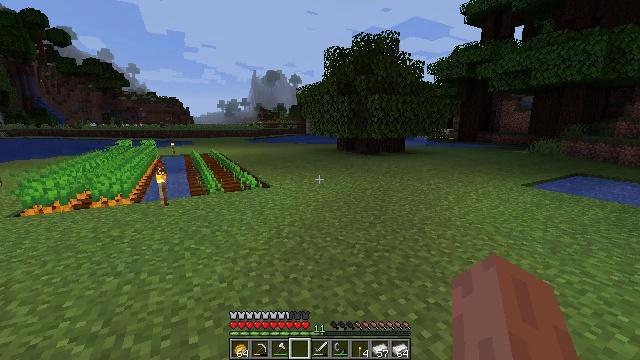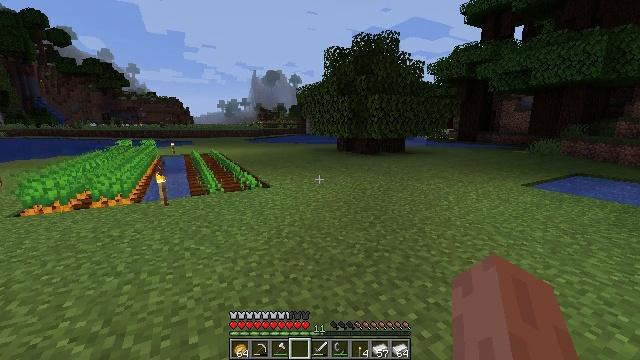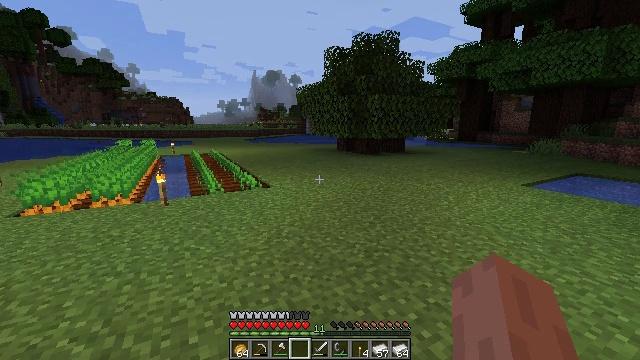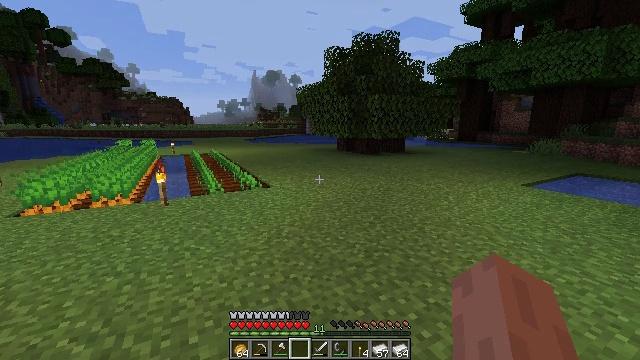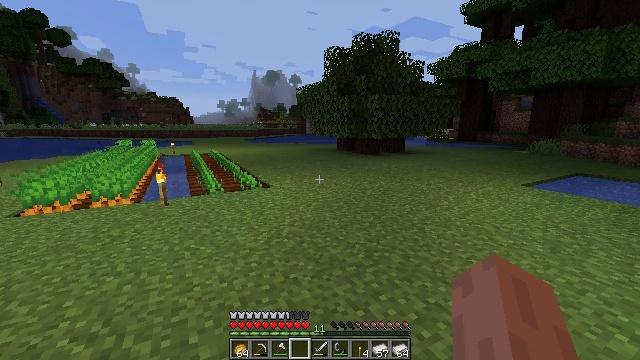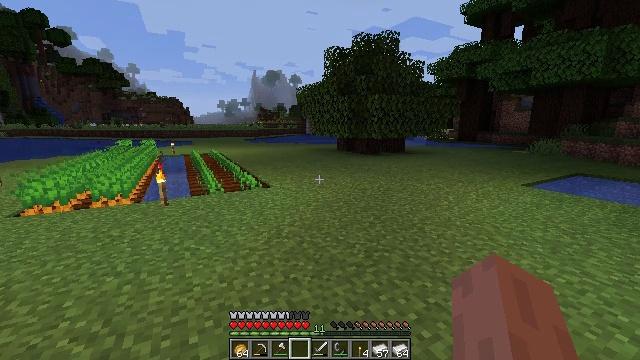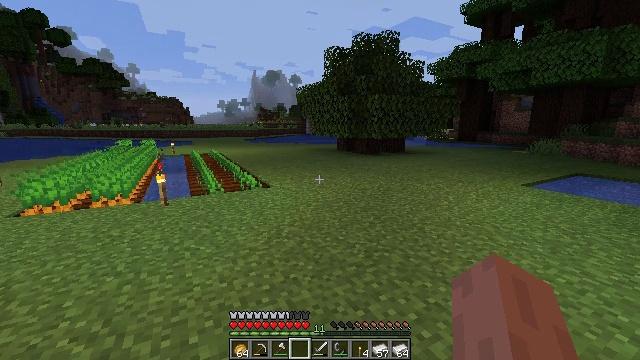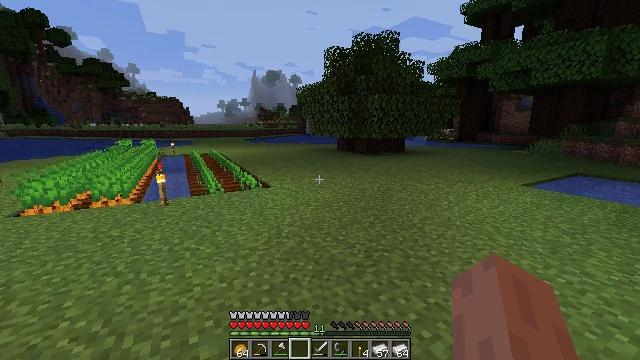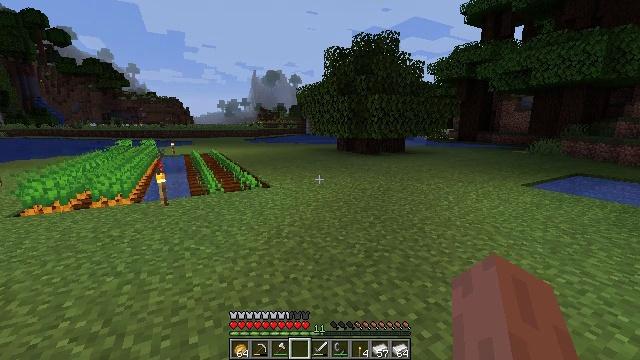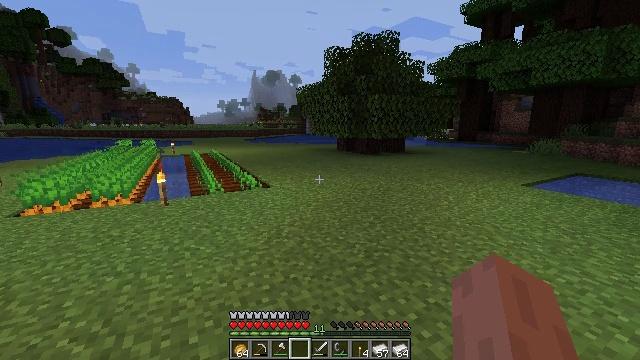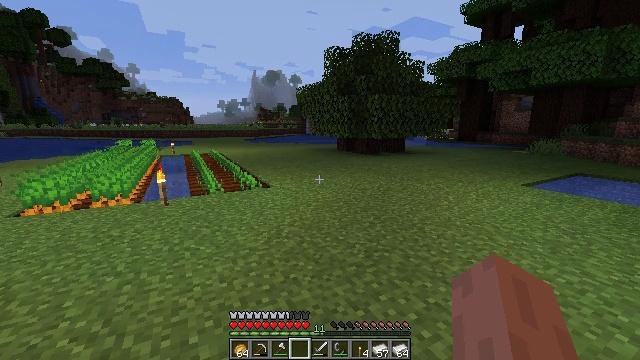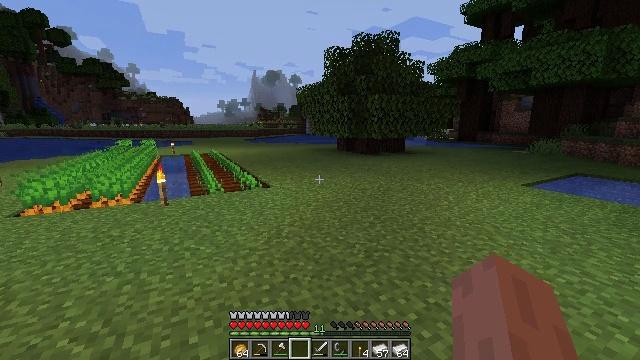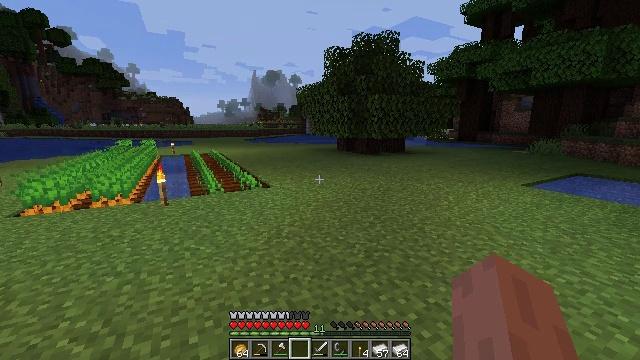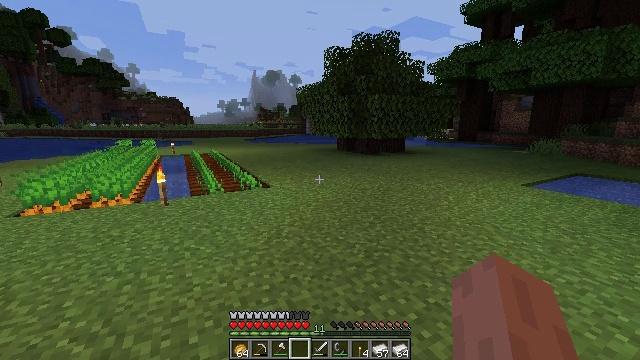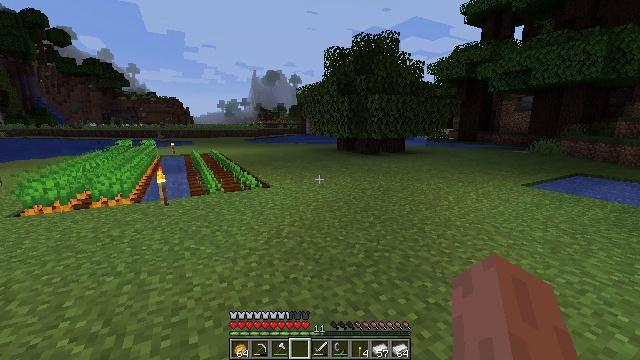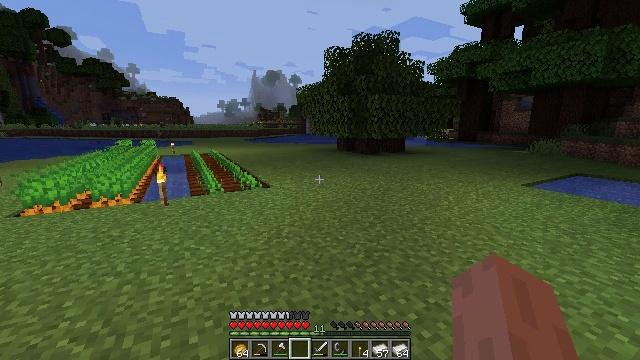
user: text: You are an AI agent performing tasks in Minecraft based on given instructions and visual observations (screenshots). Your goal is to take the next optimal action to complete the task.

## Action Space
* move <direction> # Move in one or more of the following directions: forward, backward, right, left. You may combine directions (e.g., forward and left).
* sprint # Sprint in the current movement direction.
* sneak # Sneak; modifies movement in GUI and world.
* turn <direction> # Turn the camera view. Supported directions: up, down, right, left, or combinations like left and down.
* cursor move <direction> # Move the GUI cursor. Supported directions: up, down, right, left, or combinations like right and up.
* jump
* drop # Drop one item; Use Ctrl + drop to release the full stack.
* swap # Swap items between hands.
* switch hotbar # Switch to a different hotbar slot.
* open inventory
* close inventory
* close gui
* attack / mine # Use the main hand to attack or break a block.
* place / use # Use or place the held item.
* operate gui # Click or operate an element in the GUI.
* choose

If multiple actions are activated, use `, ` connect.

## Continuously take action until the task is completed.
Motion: motion action
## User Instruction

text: Attack the ground to gather dirt.
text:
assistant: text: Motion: no_op
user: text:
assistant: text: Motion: no_op
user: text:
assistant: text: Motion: no_op
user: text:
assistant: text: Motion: no_op
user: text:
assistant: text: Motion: no_op
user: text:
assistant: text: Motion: no_op
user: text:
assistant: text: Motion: no_op
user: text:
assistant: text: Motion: no_op
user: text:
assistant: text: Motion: no_op
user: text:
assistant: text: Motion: no_op
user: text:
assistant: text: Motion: no_op
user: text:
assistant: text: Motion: no_op
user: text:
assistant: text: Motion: no_op
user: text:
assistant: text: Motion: no_op
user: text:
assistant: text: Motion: no_op
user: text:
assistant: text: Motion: no_op
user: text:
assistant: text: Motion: no_op
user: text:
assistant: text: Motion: no_op
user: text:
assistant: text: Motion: no_op
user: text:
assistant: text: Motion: no_op
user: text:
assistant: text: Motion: no_op
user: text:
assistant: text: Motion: no_op
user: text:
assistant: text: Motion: no_op
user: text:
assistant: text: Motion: no_op
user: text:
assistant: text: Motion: no_op
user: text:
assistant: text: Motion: no_op
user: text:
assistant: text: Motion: no_op
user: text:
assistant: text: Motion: no_op
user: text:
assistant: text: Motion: no_op
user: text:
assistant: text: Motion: no_op